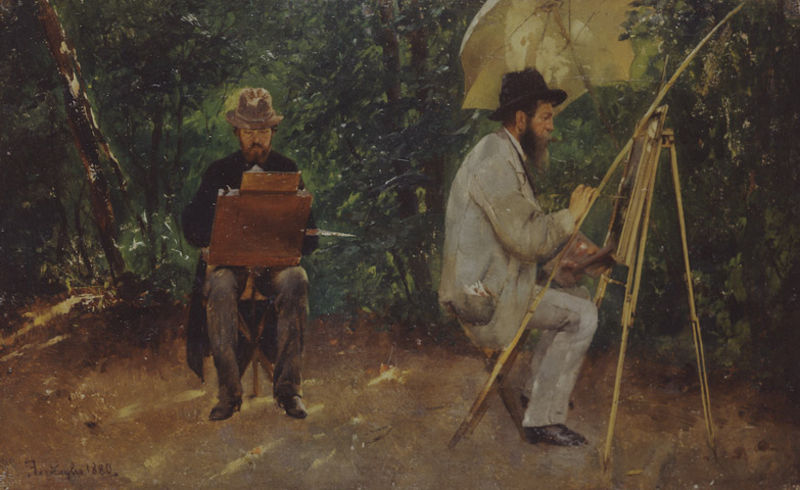
Titel: Edmund Kanoldt und Emil Lugo, im Freien malend
Künstler: Emil Lugo
Standort: Karlsruhe
Institution: Staatliche Kunsthalle Karlsruhe
Schlagwörter: frankreich, hut, renoir, signatur, öl, sommer, farbe, hat, men, white, black, gray, green, painting, portrait, sitting, yellow, maler, two, brown, paris, wald, nature, sand, trees, costume, forest, grass, light, stafelei, frame, impressionism, coat, coats, hats, beard, french, jacket, pair, suits, dirt, outside, männer, park, sone, leaves, art, artist, easel, painter, pants, pocket, shoes, impressionist, brush, forrest, shade, canvas, paint, pinsel, parasol, umbrella, concentration, lonely, sonnenschirm, artists, beards, stands, alone, 19. jahrhundert, lichtung, 18th century, jungle, kunst, solitary, bamboo, d:, tripod, isolated, painters, solitude, sigar, had, zeichnen, jackets, veste, staffelei, malen, partners, artistis, stretcher, m,en, filtered, 1880, 1880 - fellow painters - italy, sdadows